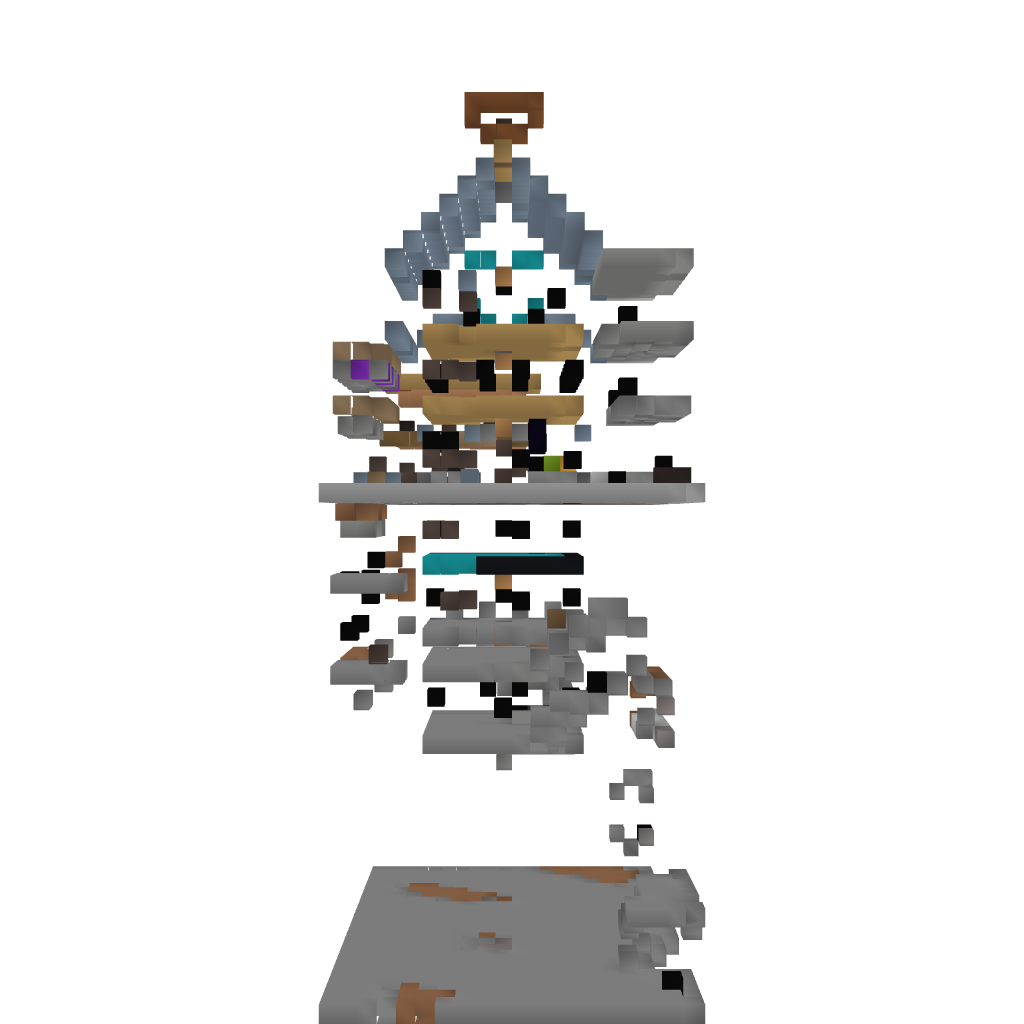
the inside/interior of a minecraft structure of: Spade Shop